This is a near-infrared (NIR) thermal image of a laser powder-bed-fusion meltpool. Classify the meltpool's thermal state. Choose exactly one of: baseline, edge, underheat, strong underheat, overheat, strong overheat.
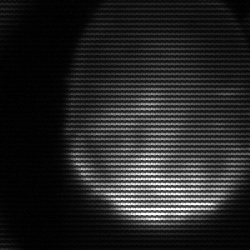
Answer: edge